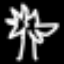
Label: palm tree